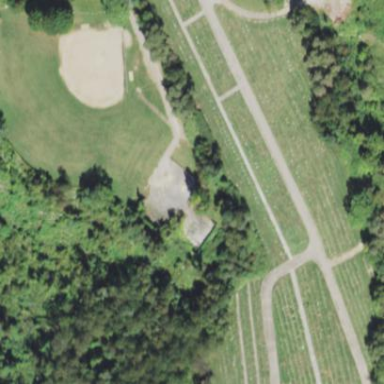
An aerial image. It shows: Cemetery.